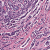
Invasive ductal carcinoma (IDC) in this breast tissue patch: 1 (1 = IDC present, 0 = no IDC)